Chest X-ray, AP view. Patient: 57 years old, sex M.
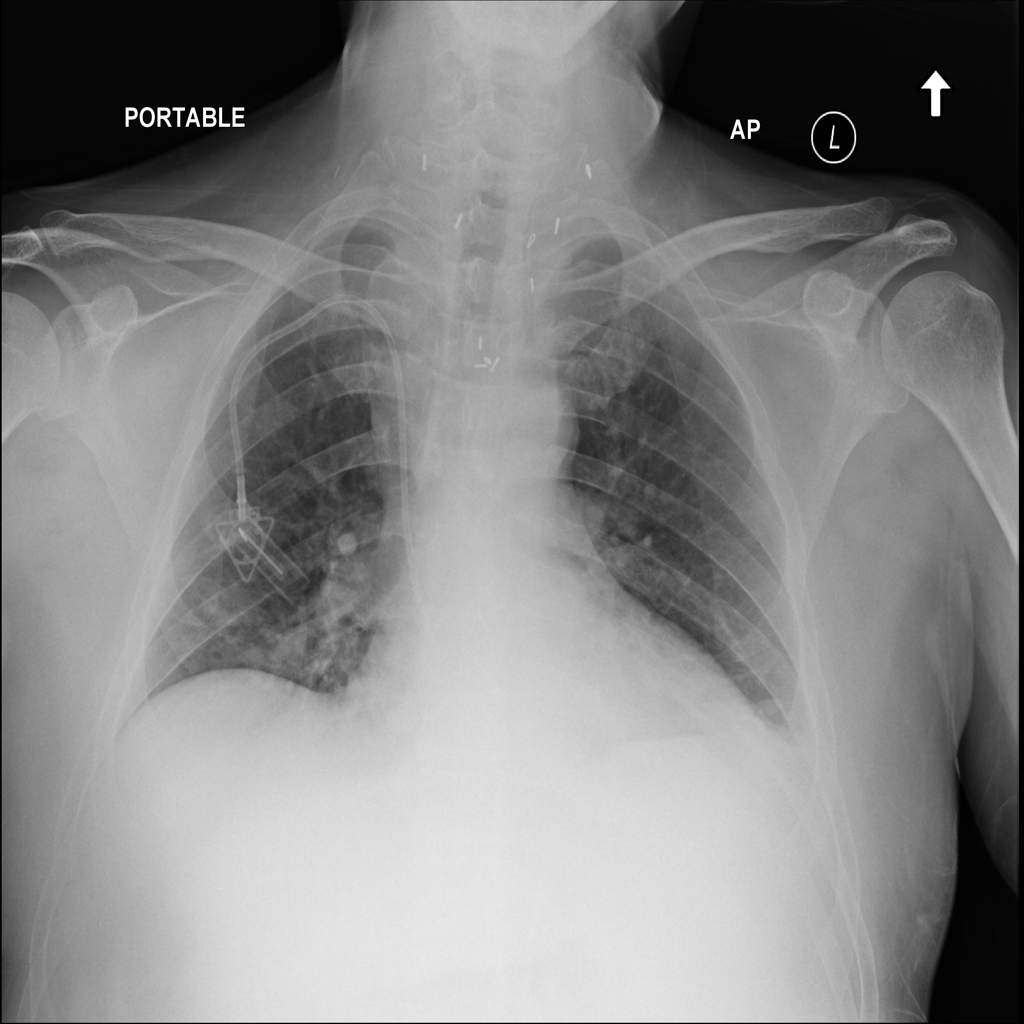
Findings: No Finding